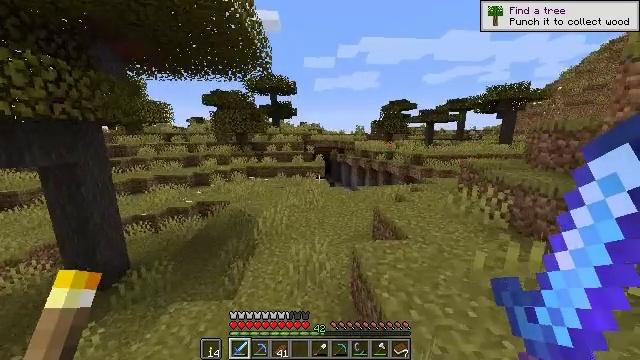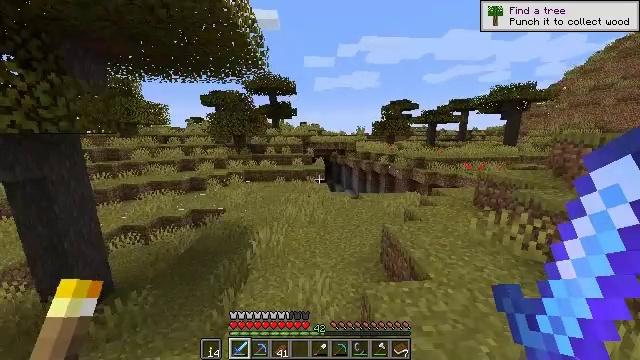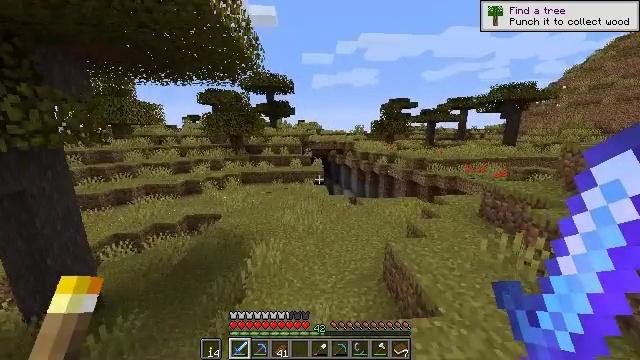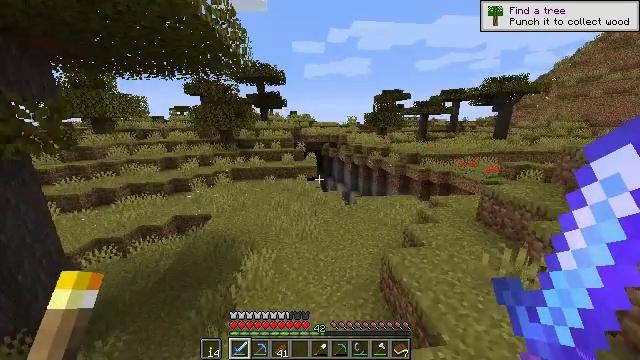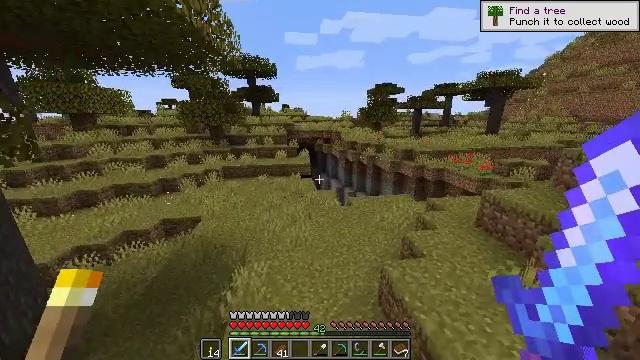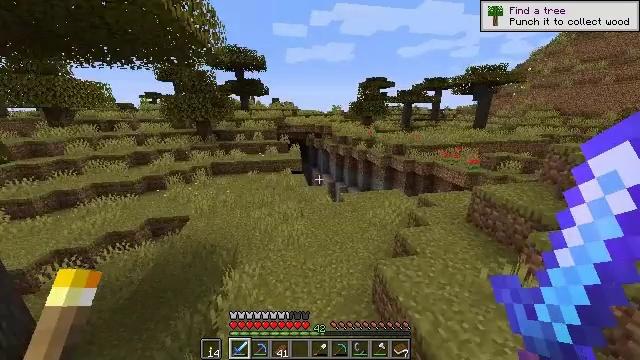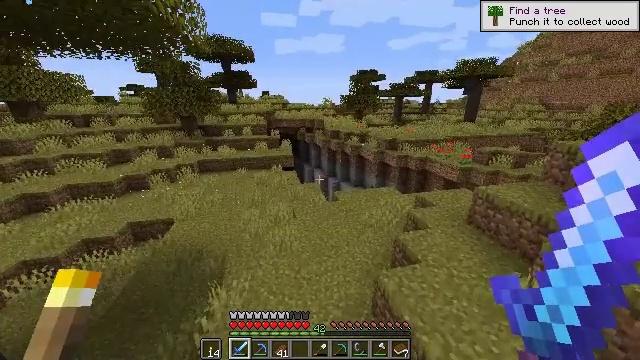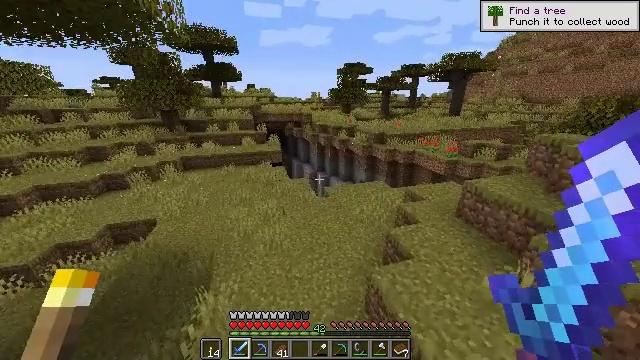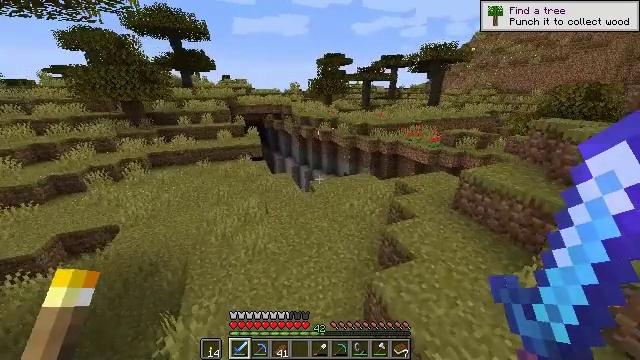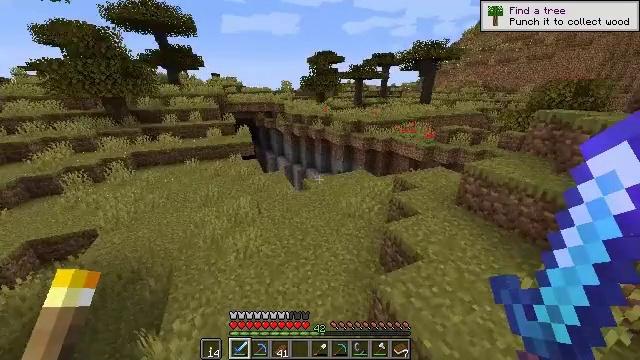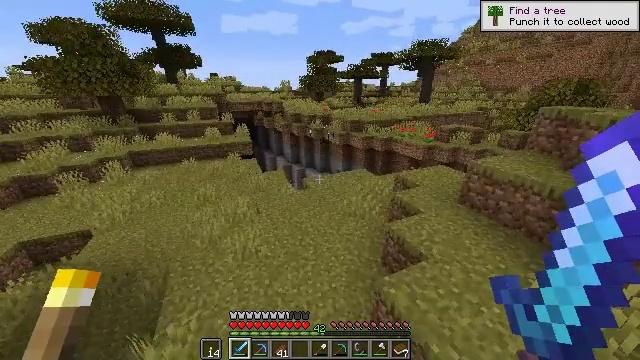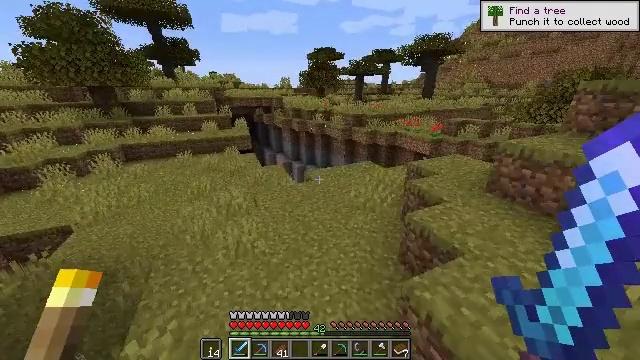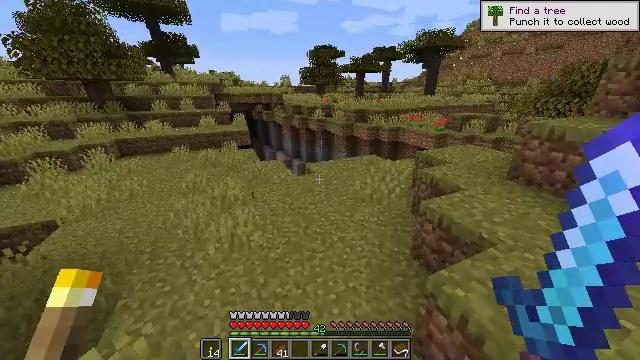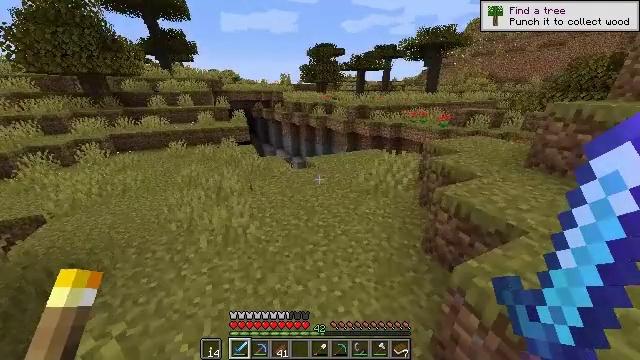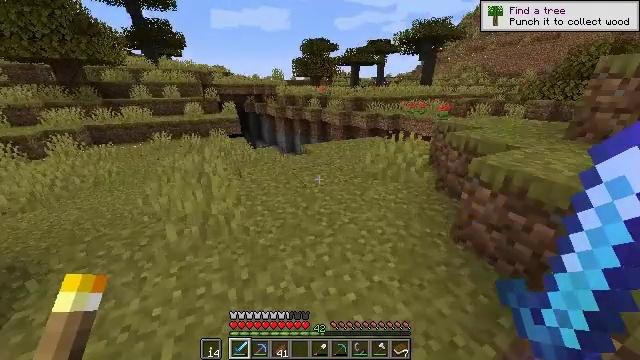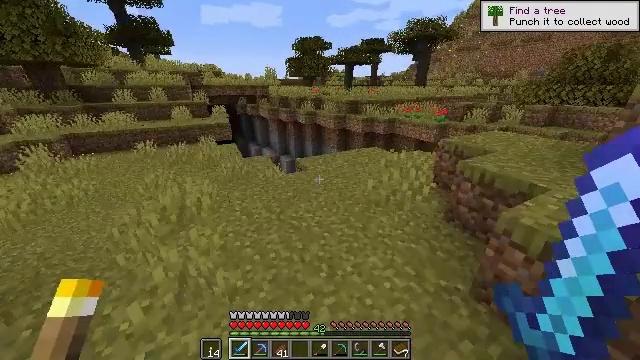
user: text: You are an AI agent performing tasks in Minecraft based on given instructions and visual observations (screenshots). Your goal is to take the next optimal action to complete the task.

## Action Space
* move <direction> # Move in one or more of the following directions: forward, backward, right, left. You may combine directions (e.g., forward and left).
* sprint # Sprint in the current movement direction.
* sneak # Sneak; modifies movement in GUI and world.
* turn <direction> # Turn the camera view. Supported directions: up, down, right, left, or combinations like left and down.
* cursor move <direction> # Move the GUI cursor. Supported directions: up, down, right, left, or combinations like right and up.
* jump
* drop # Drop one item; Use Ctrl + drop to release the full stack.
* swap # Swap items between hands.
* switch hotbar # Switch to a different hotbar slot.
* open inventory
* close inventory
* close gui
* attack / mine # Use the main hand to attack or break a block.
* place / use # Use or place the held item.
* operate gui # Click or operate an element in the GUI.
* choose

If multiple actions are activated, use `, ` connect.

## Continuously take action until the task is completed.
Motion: motion action
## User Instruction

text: Destroy the enchanting table to collect it.
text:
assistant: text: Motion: move forward, sprint, jump
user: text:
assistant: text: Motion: move forward, sprint, jump
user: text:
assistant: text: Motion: move forward, sprint, turn right and down, jump
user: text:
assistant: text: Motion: move forward, sprint, turn right and down, jump
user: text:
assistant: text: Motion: move forward, sprint, turn right and down, jump
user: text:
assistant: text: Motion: move forward, sprint, turn right and down, jump
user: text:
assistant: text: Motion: move forward, sprint, turn right and down, jump
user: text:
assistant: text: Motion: move forward, sprint, turn right and down, jump
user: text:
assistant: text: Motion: move forward, sprint, turn right, jump
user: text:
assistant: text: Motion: move forward, sprint, jump
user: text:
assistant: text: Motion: move forward, sprint, jump
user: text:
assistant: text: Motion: move forward, sprint, jump
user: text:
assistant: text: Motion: move forward, sprint, jump
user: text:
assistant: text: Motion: move forward, sprint, turn right, jump
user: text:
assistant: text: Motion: move forward, sprint, turn right, jump
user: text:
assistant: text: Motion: move forward, sprint, turn right, jump
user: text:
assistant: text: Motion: move forward, sprint, turn right, jump
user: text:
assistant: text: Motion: move forward, sprint, jump
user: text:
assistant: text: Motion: move forward, sprint, turn right
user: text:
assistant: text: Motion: move forward, sprint, turn right
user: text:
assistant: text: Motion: move forward, turn right
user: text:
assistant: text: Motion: move forward, turn right
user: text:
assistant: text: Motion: move forward, turn right
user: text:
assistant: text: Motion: move forward, turn right
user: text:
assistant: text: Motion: move forward, turn right
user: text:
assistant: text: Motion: move forward
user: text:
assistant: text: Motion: move forward
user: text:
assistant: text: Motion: move forward
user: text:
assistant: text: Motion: move forward
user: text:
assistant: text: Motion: move forward